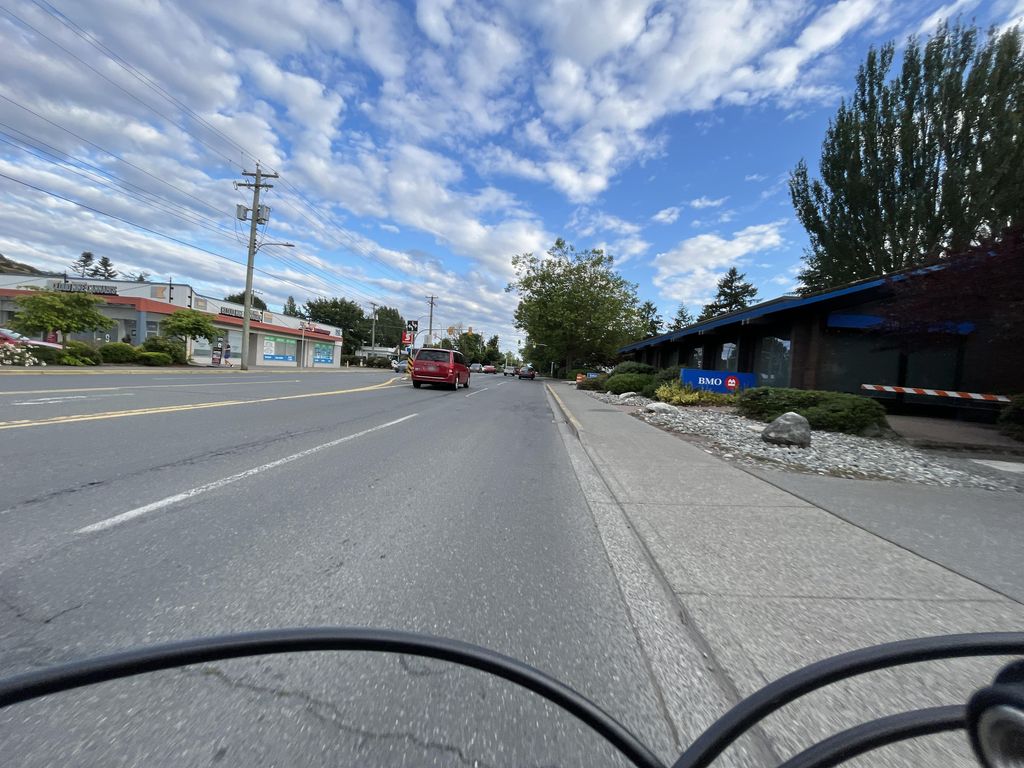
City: victoria